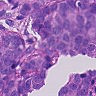
Metastatic tissue present: yes